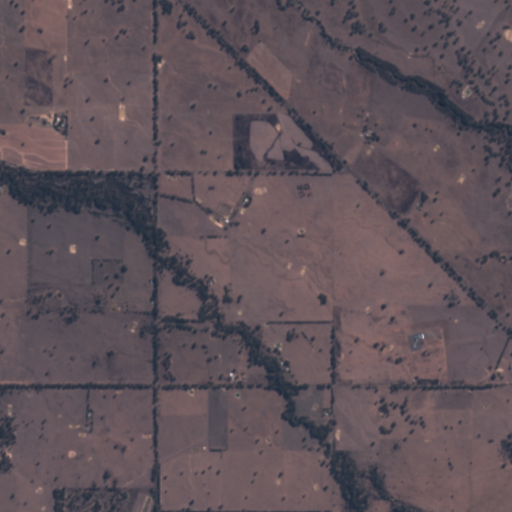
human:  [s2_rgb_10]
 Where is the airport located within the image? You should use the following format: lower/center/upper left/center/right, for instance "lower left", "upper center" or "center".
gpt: The airport is located in the lower left of the image.
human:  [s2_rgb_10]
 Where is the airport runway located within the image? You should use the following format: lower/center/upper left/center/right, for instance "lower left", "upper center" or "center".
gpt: The airport runway is located in the lower left of the image.
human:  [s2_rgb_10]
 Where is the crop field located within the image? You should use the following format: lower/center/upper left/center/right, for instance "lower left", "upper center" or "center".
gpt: There is no crop field in the image.